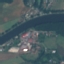
Land use / land cover class: River